一年级 · 逻辑题
(填写序号) 下列物品中, (1)和（）是同一类，（）和（）是同一类。

(1)

(2)

(3)

(4)
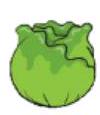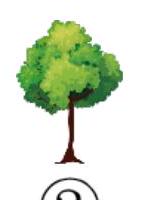
答案: 详解(4) (2) (3)